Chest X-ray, AP view. Patient: 23 years old, sex M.
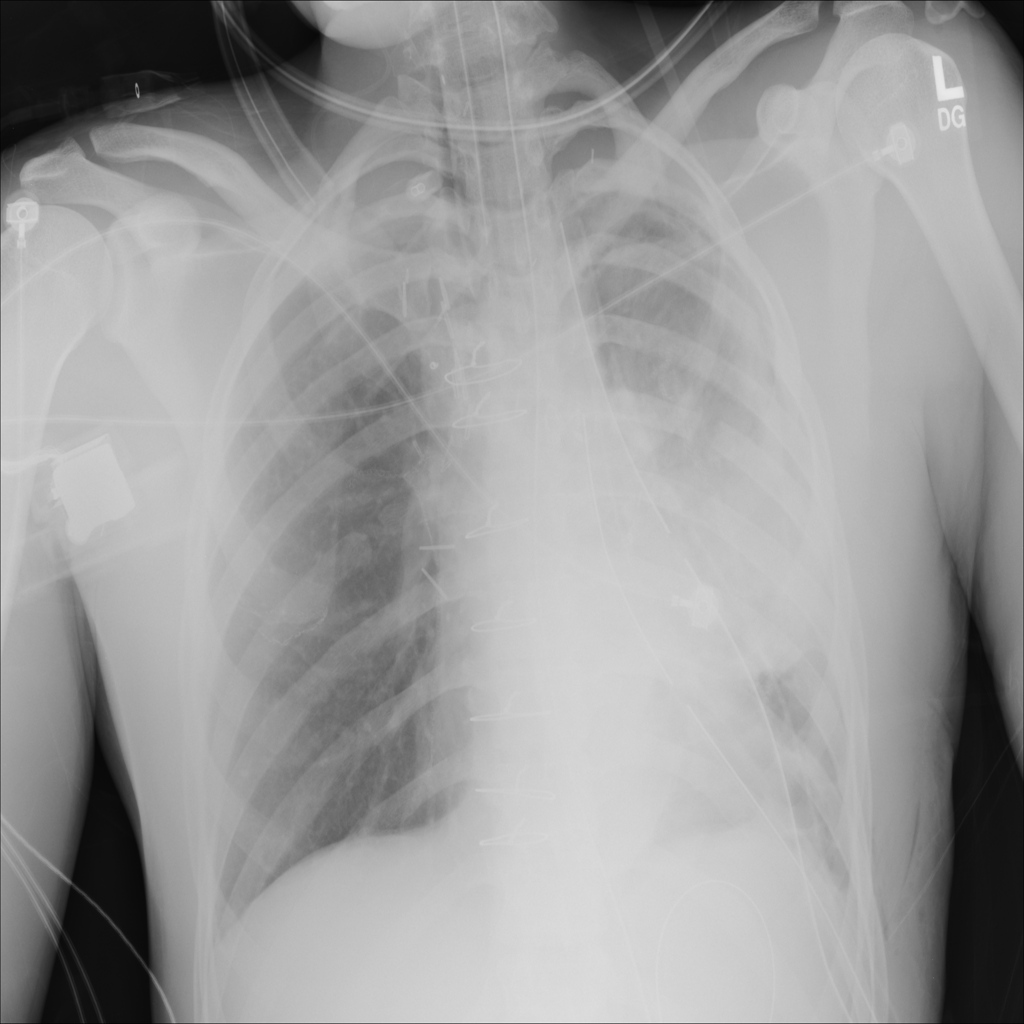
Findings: No Finding